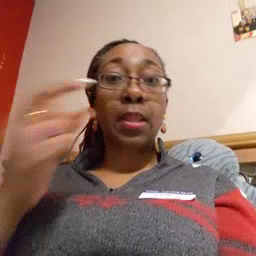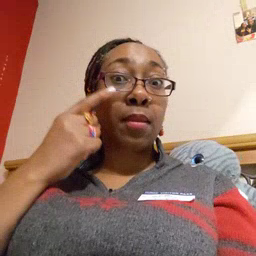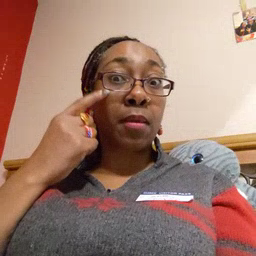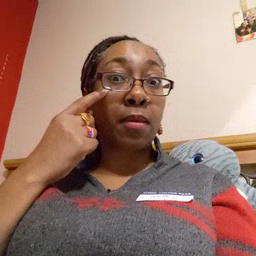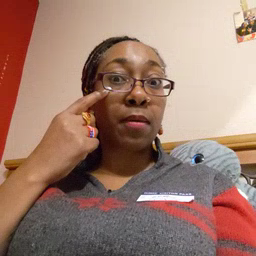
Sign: eye